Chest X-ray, PA view. Patient: 51 years old, sex M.
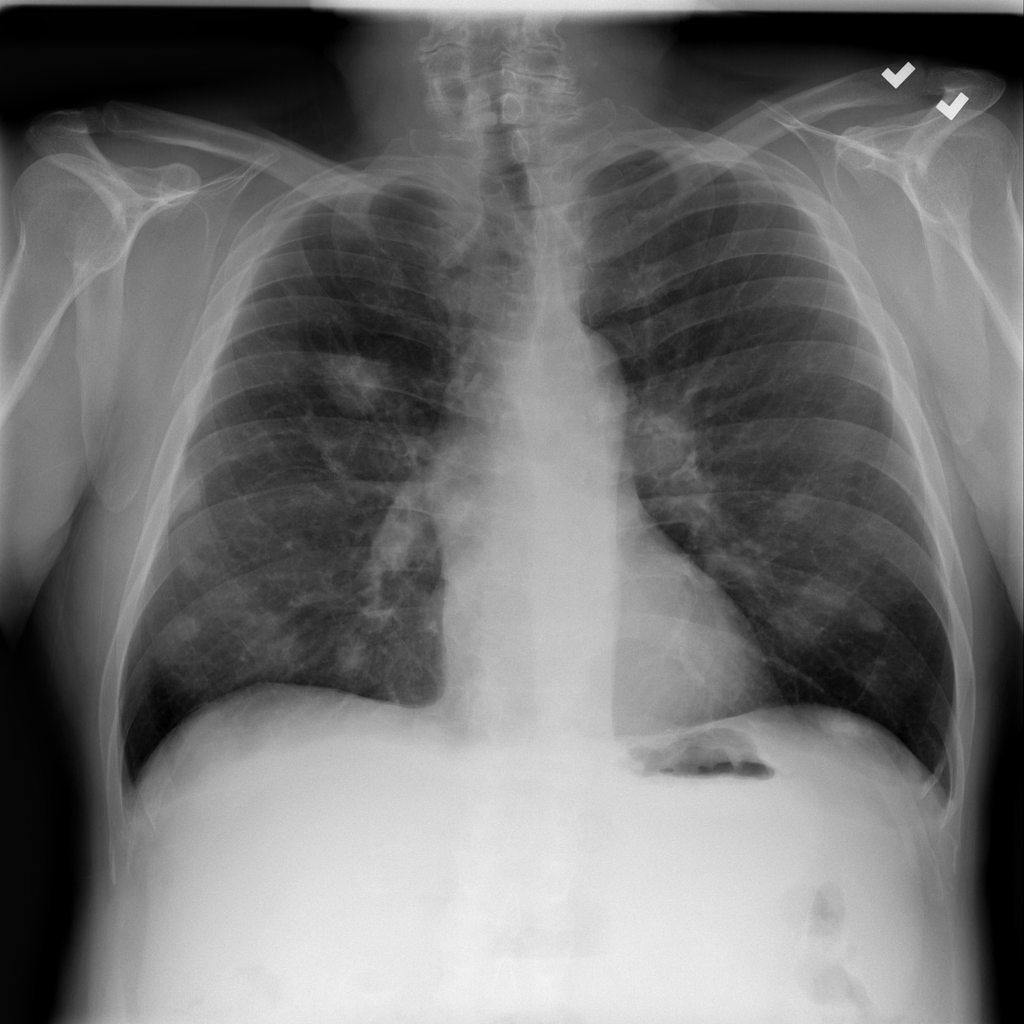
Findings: Nodule